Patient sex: F
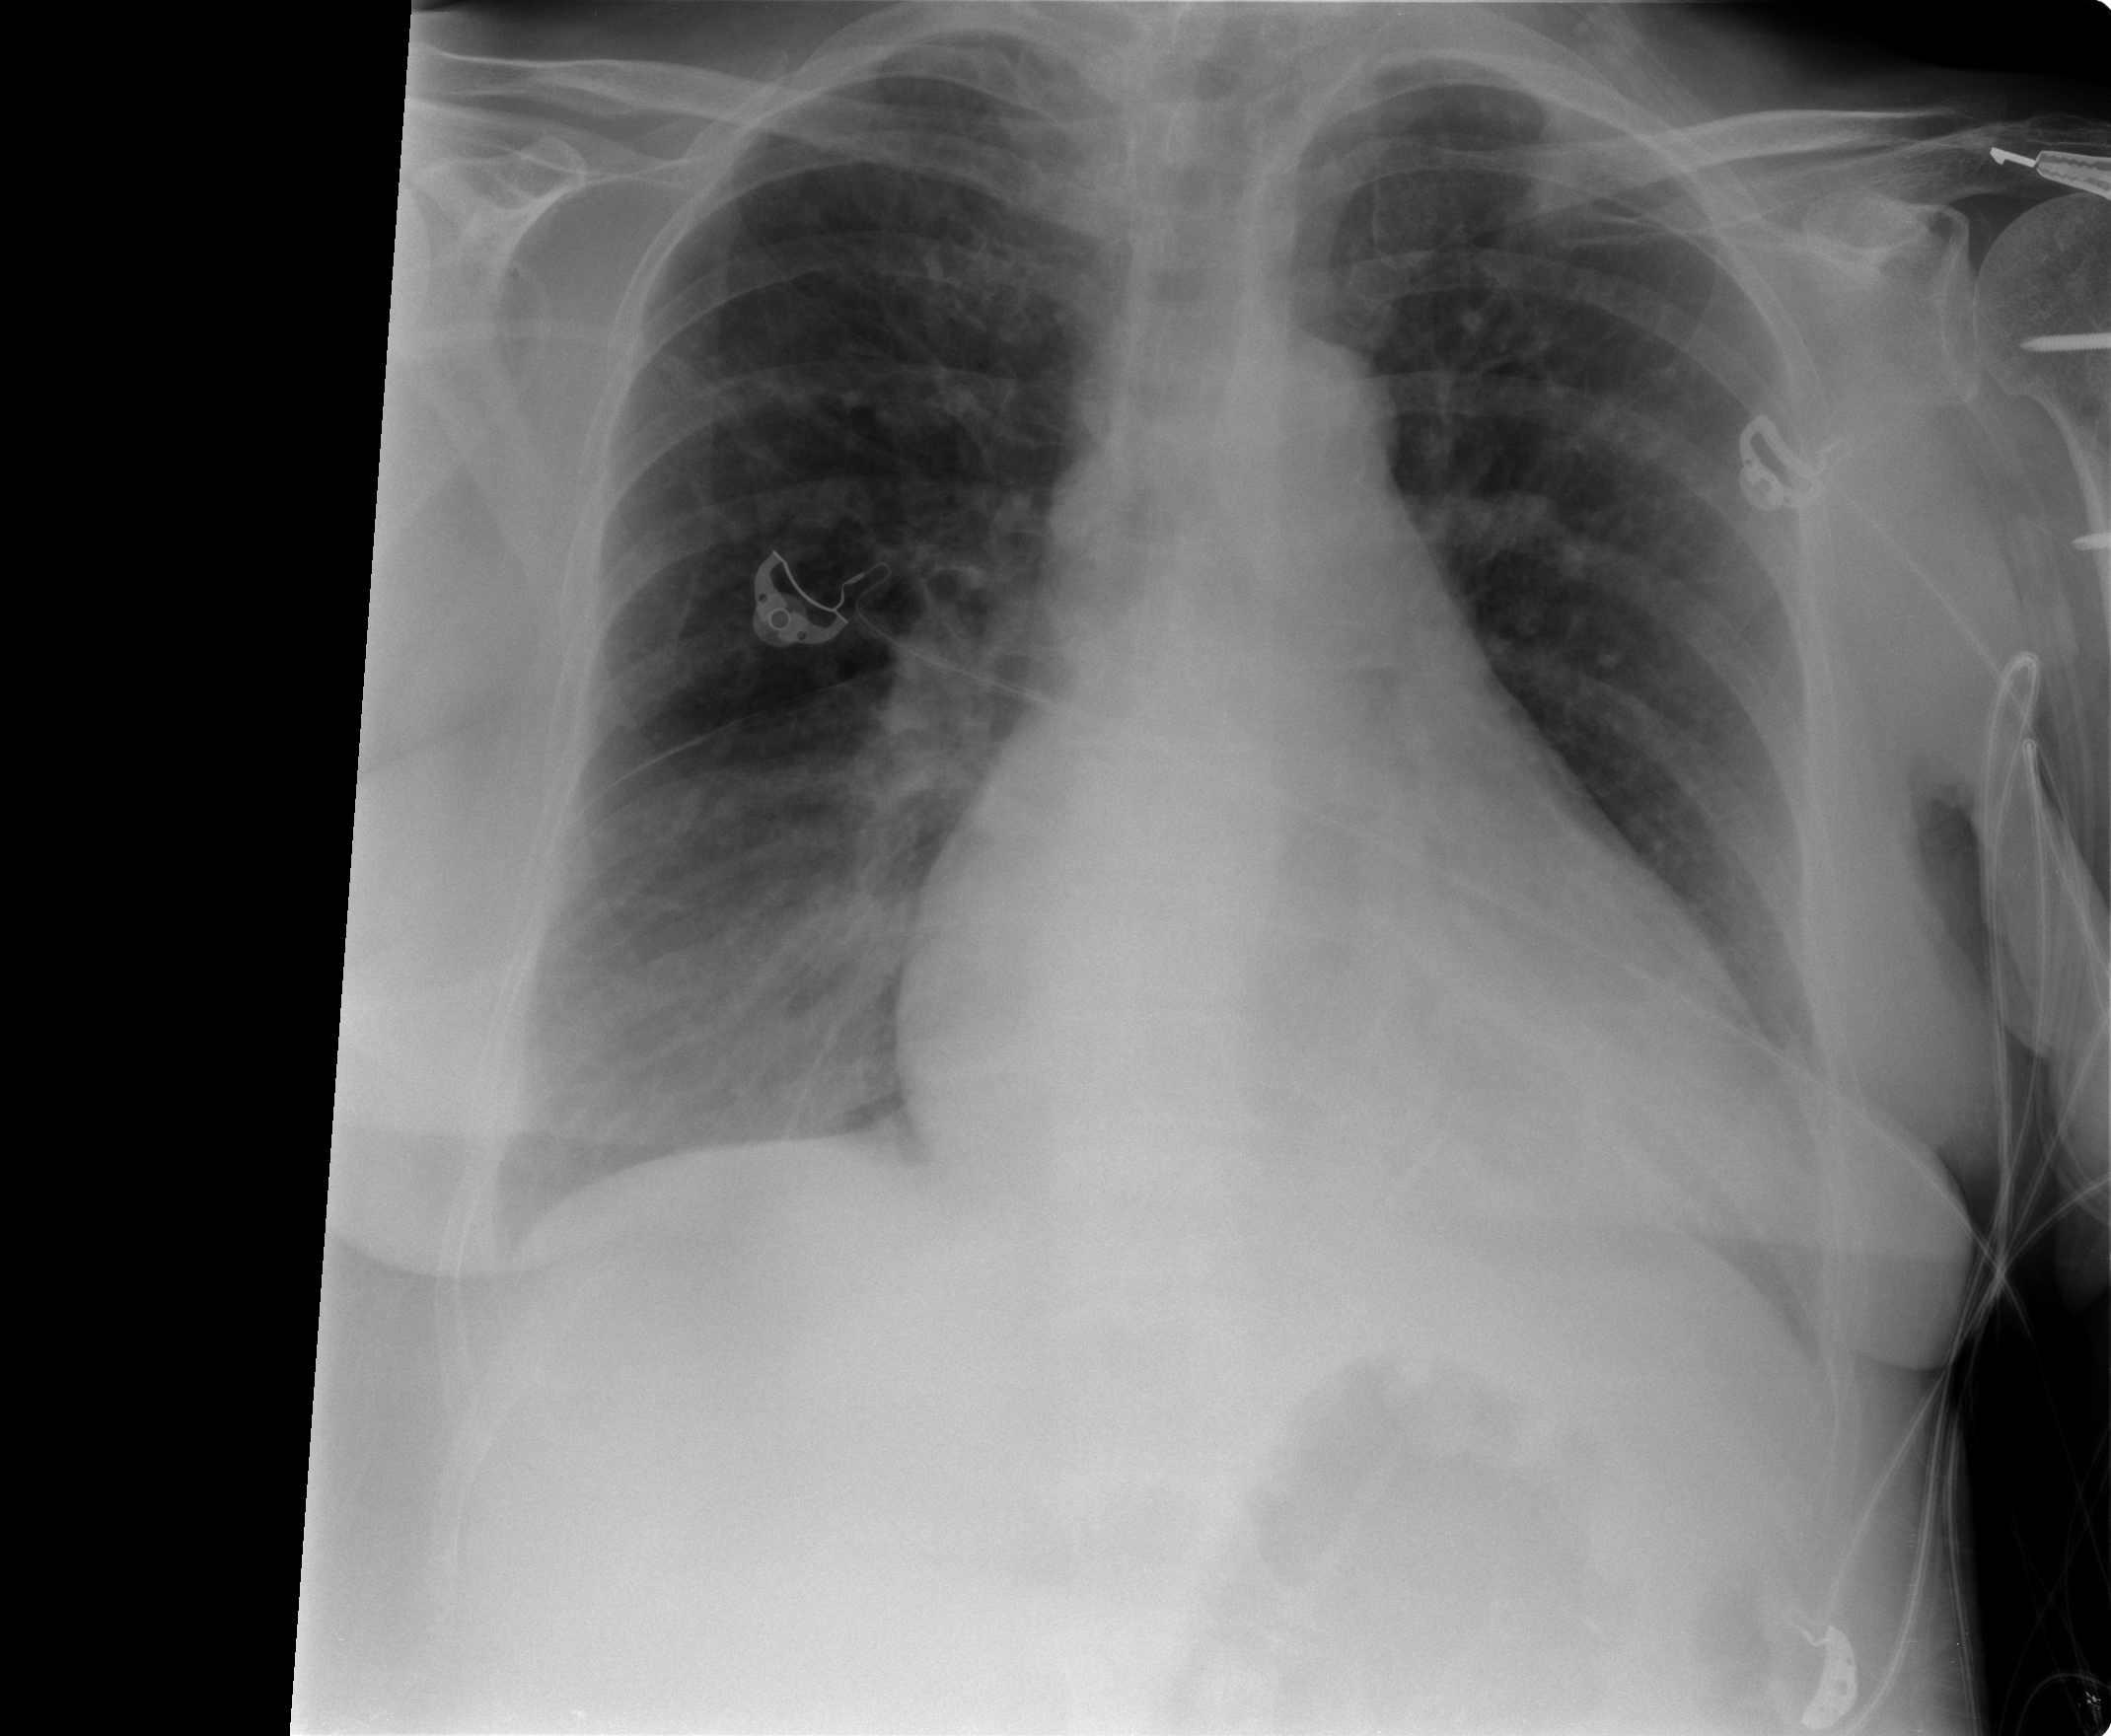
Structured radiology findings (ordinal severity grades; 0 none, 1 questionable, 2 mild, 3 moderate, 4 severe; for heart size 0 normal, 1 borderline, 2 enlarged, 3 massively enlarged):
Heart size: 3
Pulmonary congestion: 1
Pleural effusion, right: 0
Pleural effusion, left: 0
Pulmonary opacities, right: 1
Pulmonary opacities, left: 0
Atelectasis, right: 2
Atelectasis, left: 2